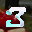
Label: 3